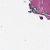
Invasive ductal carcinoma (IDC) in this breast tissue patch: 0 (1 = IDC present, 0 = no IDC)